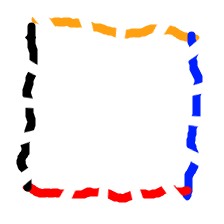
Shape: square